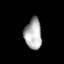
Tissue: lung
Cell type: Fibroblasts
Senescence score: 0.677
Nuclear area (px): 520
Mean DAPI intensity: 172.354